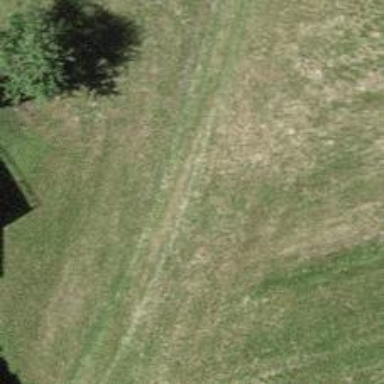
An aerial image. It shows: Grass track with grade 5 tracktype.